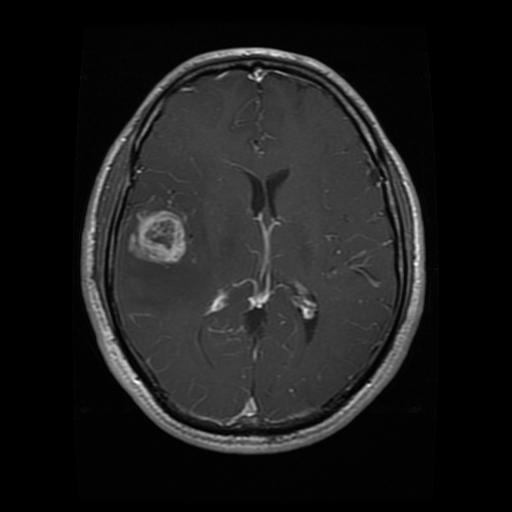
Label: glioma